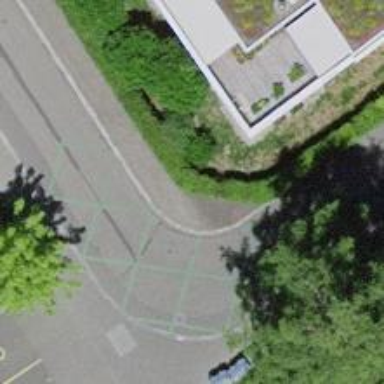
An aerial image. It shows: Living street with asphalt surface and sidewalks on both sides.